Field crop: maize
Growth stage: 2
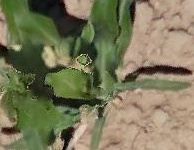
Species: maize